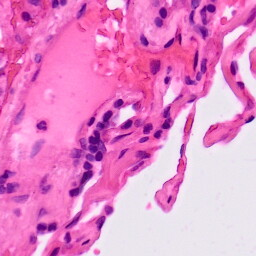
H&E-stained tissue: Lung